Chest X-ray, PA view. Patient: 43 years old, sex F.
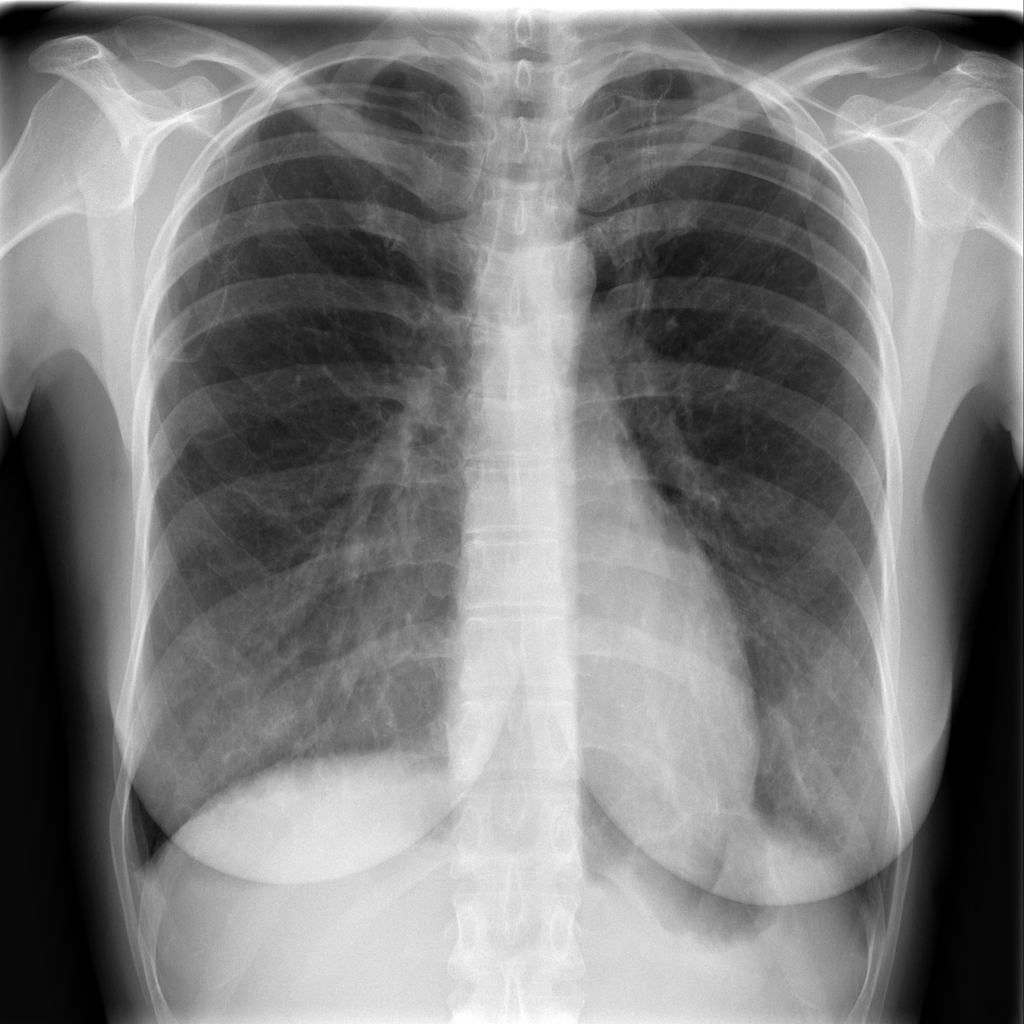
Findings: Fibrosis